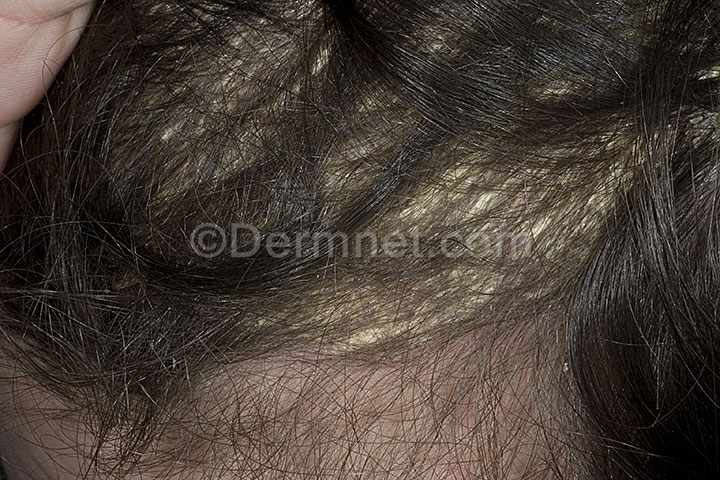
Disease: Psoriasis pictures Lichen Planus and related diseases